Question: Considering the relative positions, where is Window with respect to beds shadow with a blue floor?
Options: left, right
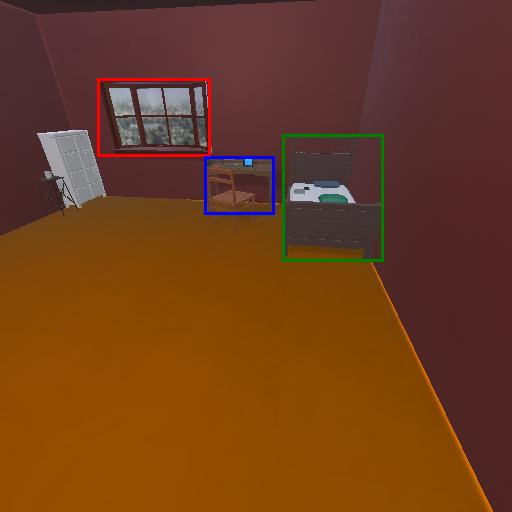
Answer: left